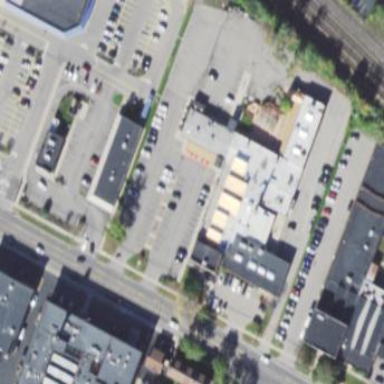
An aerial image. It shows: Retail building.